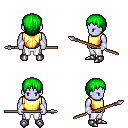
a pixel art fantasy rpg character, male body template, dark elf, purple skin, gold chest armor, white pants, green plain hairstyle, white cloth bracers, metal boots, spear, four views (front, back, left, right), 2x2 character sprite sheet, small pixel art, hard edges, no anti-aliasing